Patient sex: M
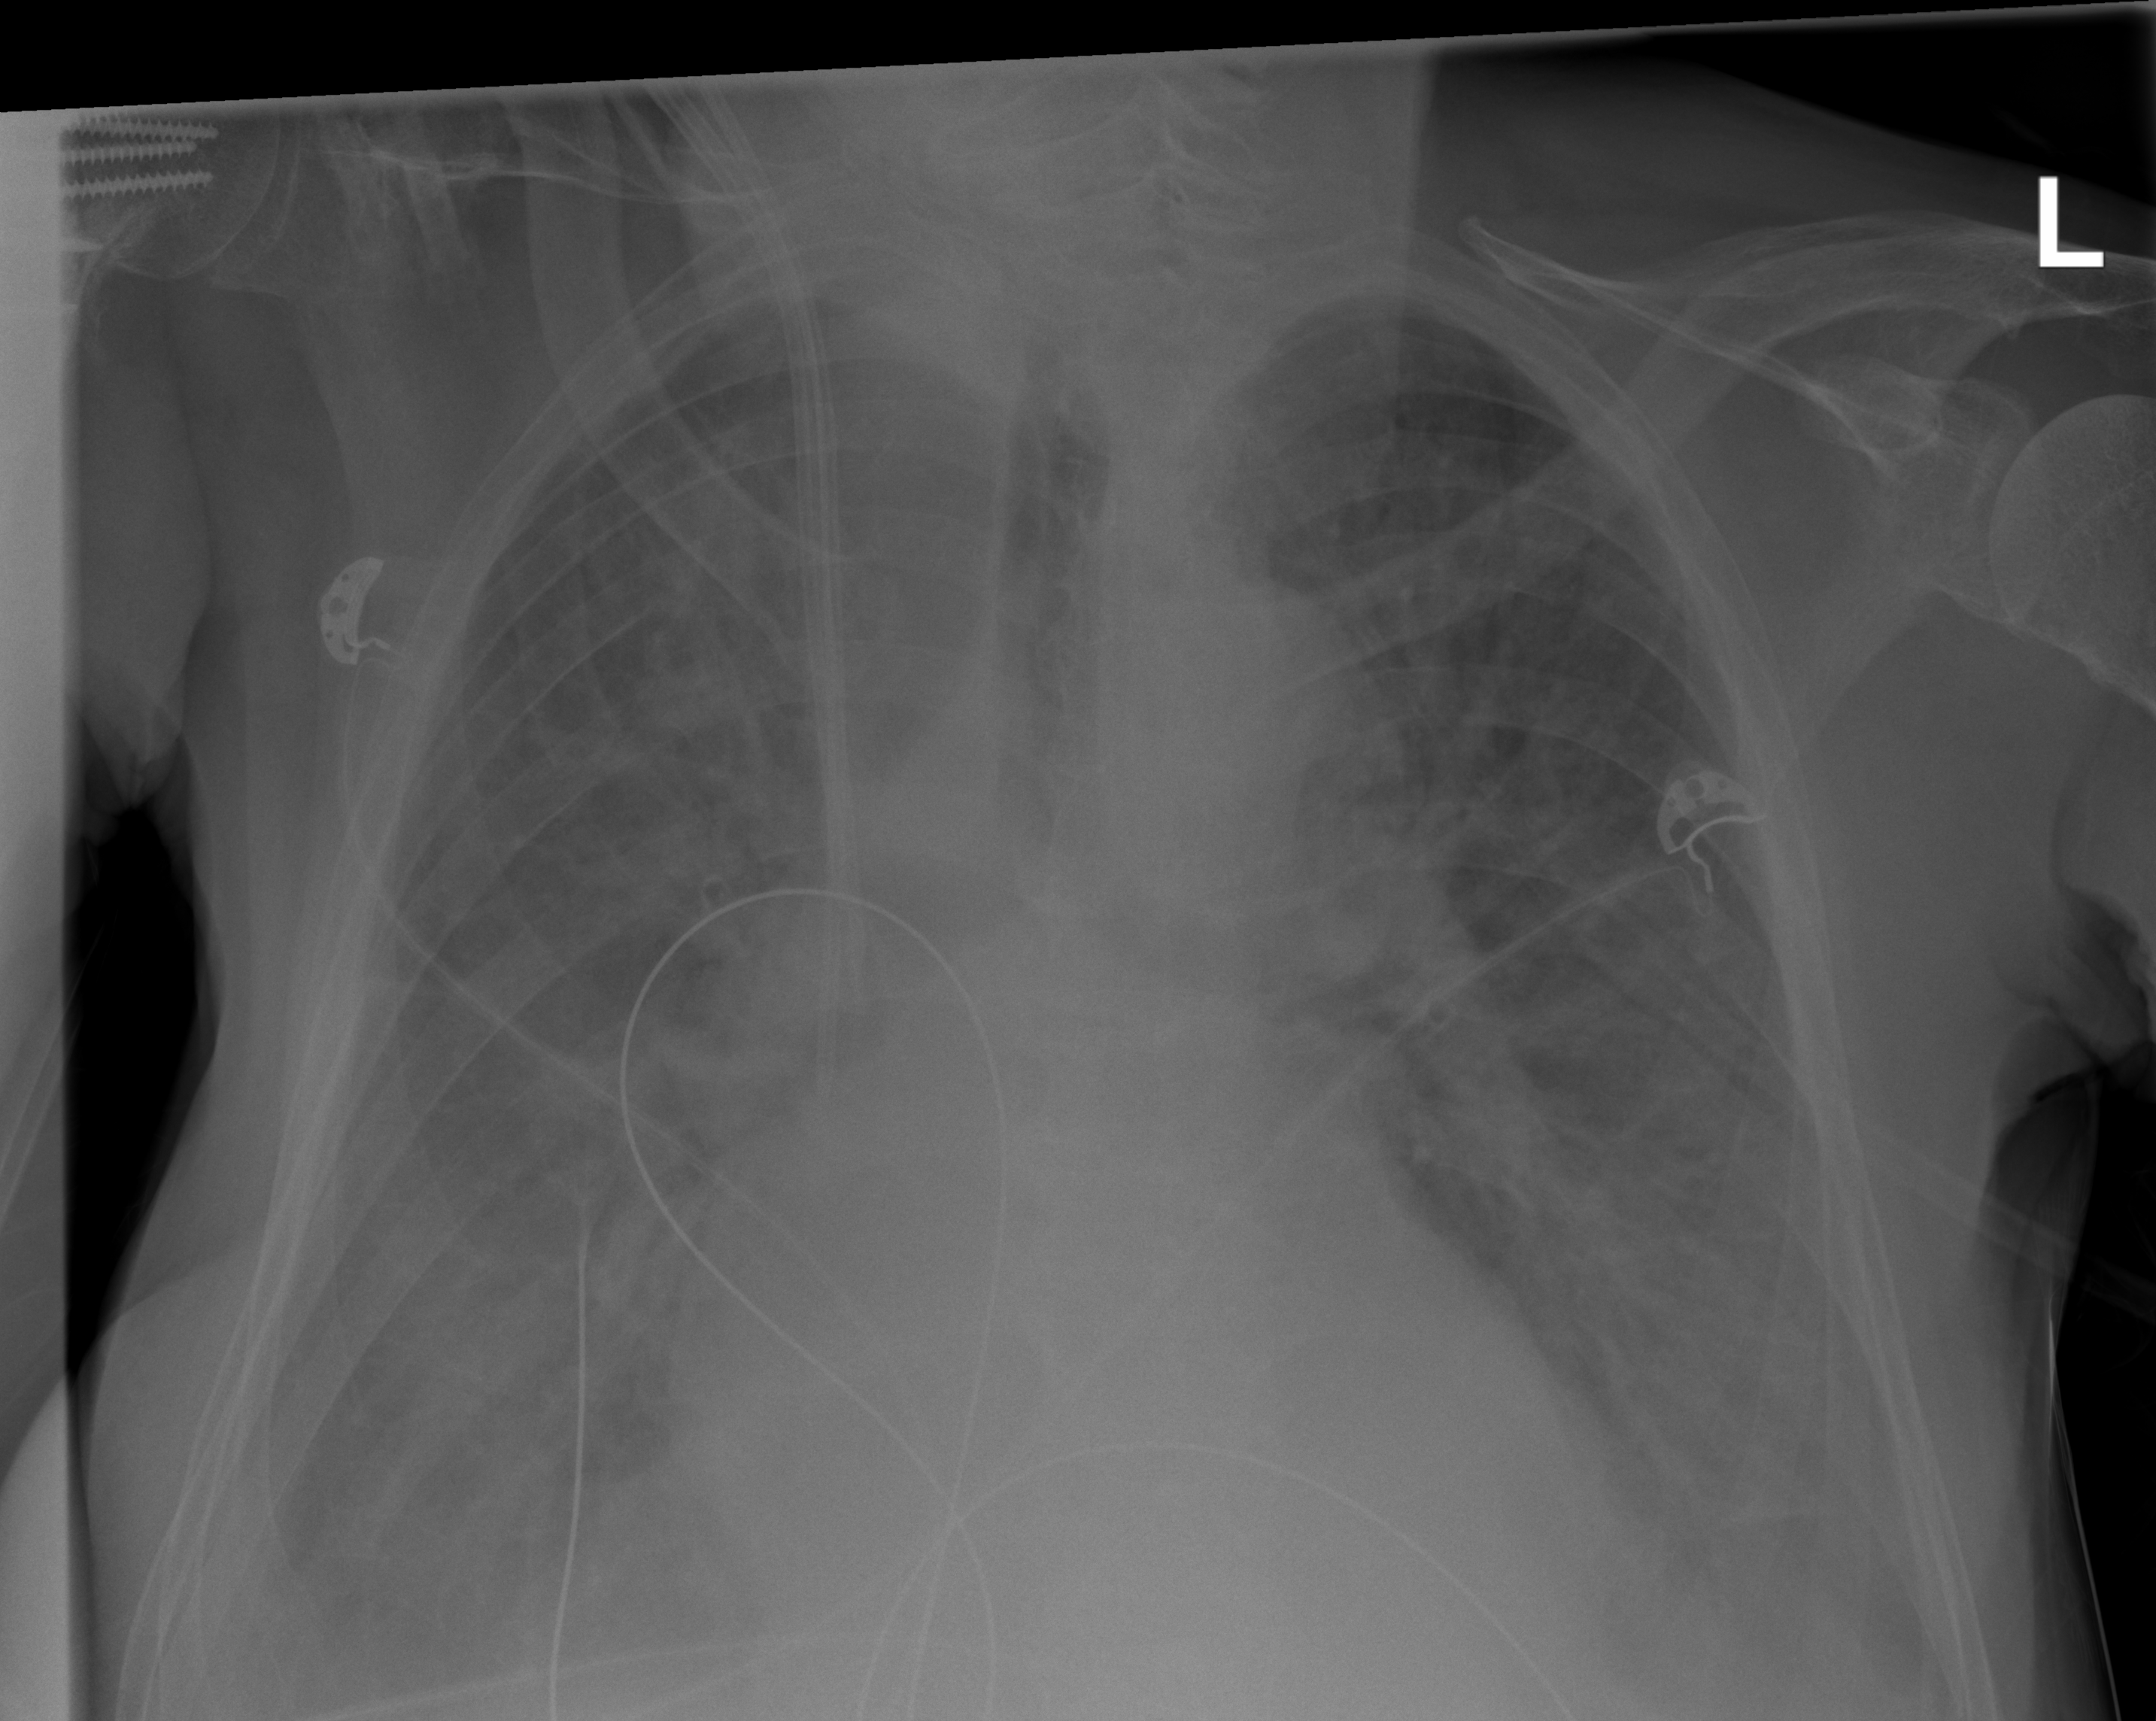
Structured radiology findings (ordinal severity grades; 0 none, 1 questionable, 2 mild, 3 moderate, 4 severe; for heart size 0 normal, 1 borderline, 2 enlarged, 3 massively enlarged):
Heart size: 2
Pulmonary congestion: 2
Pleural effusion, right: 3
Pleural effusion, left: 2
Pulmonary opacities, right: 3
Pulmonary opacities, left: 2
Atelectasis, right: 3
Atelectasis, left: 2